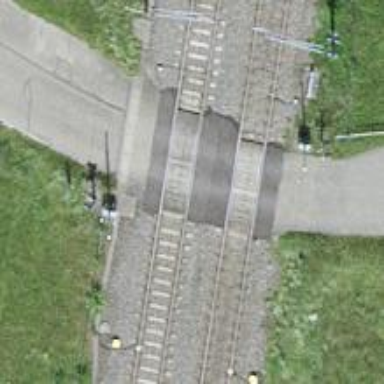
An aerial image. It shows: Railway level crossing.